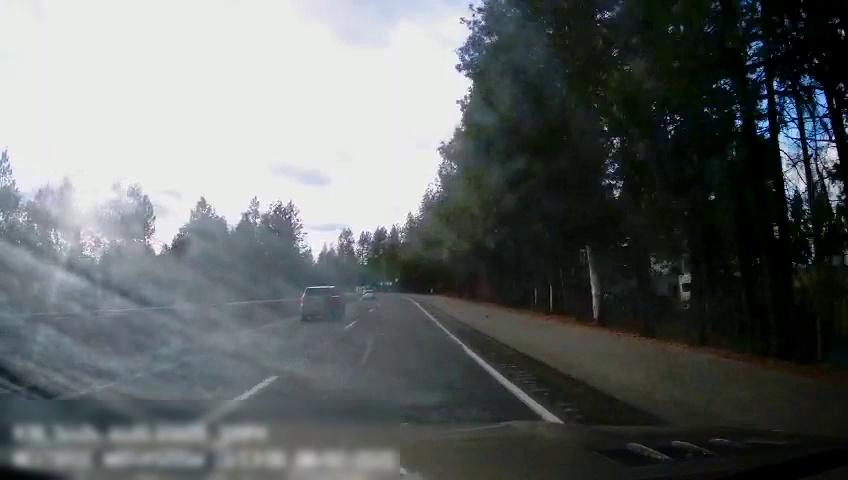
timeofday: Day
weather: Sunny
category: Drivable Space
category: Vehicles | Car
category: Vehicles | SUV
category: Lanes | Alternate Lane
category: Lanes | Current Lane
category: Lanes | Alternate Lane